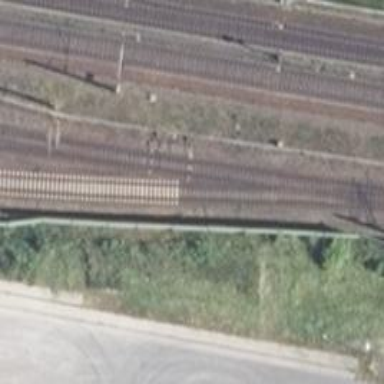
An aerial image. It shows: Railway switch with the turnout on the right side.